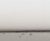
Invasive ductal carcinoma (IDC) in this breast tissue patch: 0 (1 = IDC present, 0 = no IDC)